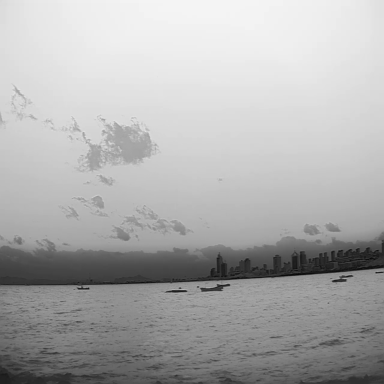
There are seven bulk_carriers in the infrared image.